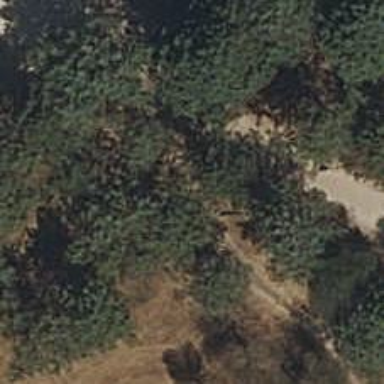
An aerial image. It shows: Dirt path.